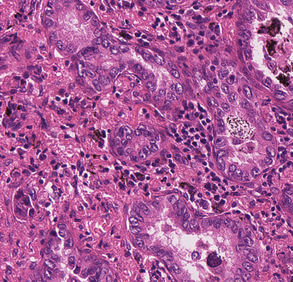
Tumor epithelial tissue: yes
Tumor-associated stroma tissue: yes
Normal tissue: no